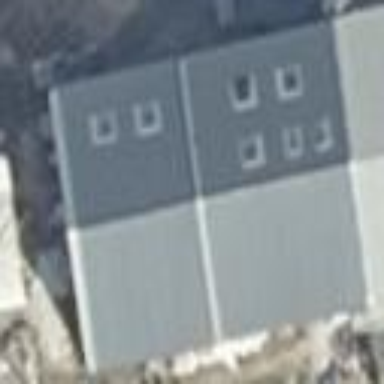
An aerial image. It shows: Detached building.